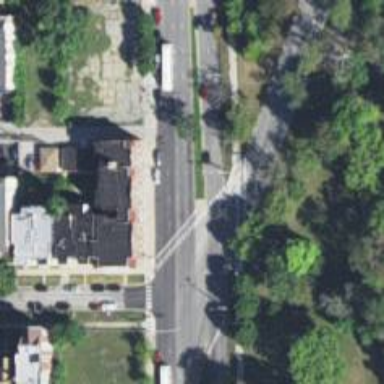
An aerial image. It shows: Footway with traffic island in the middle of the road.